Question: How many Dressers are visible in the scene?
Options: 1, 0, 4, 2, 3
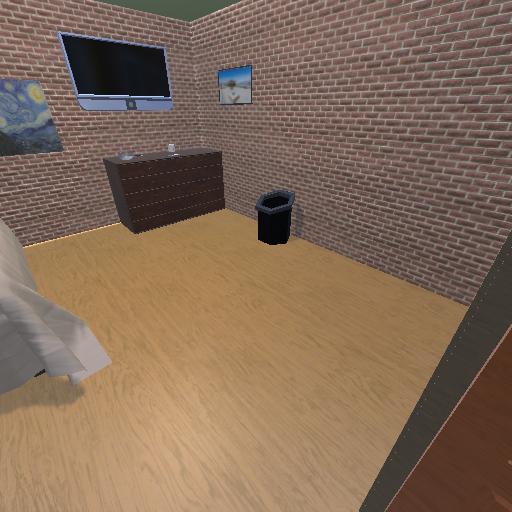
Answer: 1